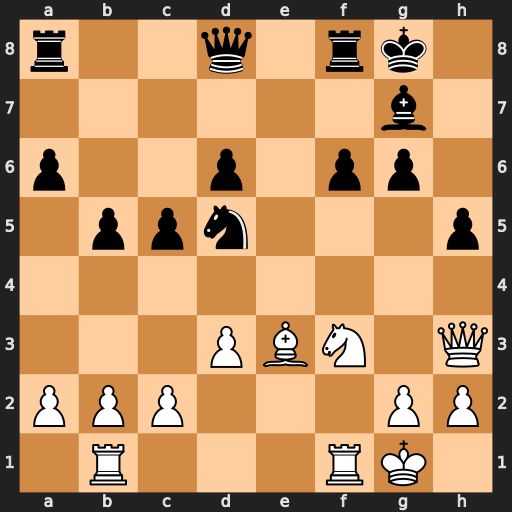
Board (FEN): r2q1rk1/6b1/p2p1pp1/1ppn3p/8/3PBN1Q/PPP3PP/1R3RK1
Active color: w
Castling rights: -
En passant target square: -
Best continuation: Qe6+ Kh7 Qxd5